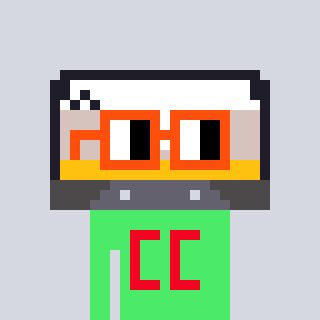
a pixel art character with square orange glasses, a cassette tape-shaped head and a teal-colored body on a cool background